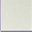
Piece: xx